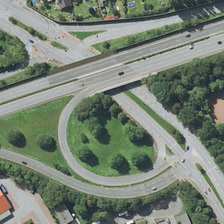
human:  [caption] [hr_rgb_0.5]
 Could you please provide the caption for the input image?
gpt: many green trees and some buildings are near a viaduct .

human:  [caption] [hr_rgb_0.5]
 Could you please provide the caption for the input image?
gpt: many green trees and some buildings are near a viaduct .

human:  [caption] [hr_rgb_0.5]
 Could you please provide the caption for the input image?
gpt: the roads are grey and the trees are deep green .

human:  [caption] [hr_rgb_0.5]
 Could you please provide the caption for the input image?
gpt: there are roads, houses and trees, but the road just like overpass .

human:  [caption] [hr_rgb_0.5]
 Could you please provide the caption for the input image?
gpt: there are roads, houses and trees, but the road just like overpass .